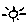
Label: sun